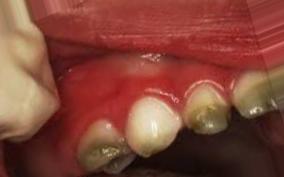
Condition: Tooth Discoloration